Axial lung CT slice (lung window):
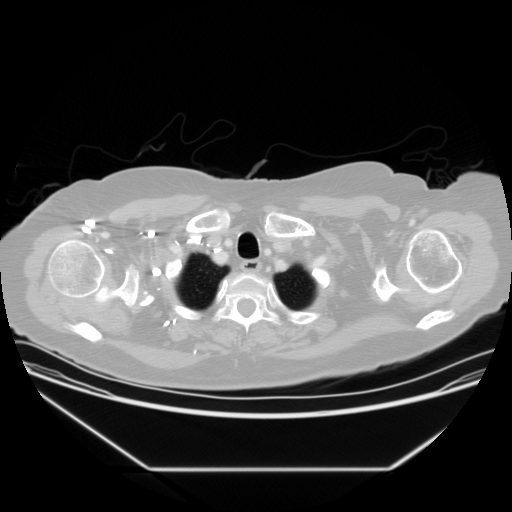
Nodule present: no